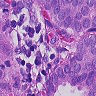
Metastatic tissue present: yes